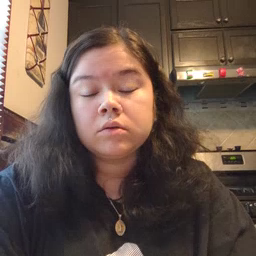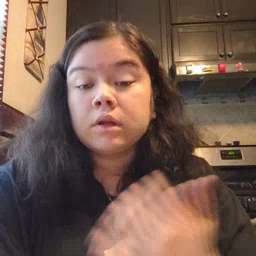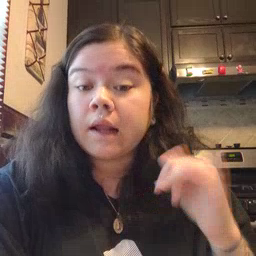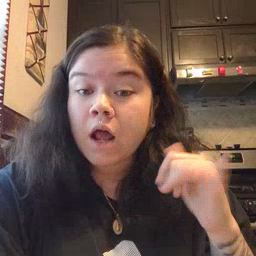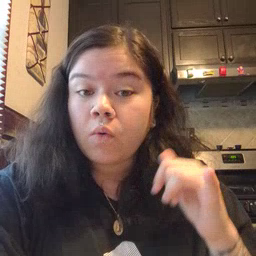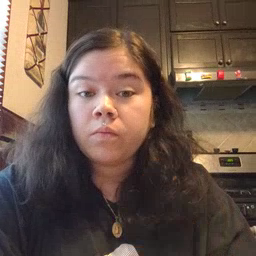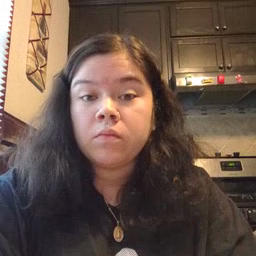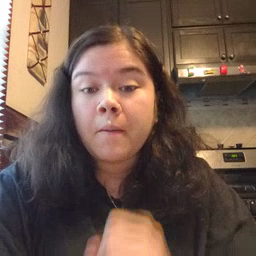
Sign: yellow